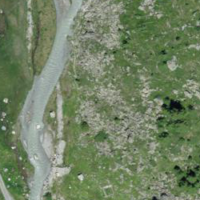
EUNIS habitat code: 26
Species observed at this site:
Rumex alpinus